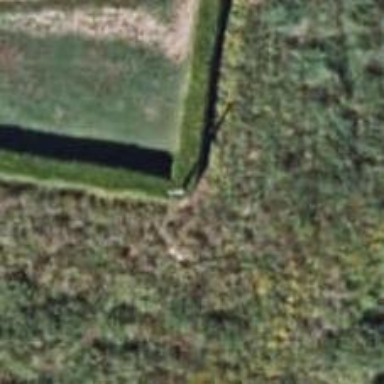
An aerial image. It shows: Fence is in the image.